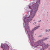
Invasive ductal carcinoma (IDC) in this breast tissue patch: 0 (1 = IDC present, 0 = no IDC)